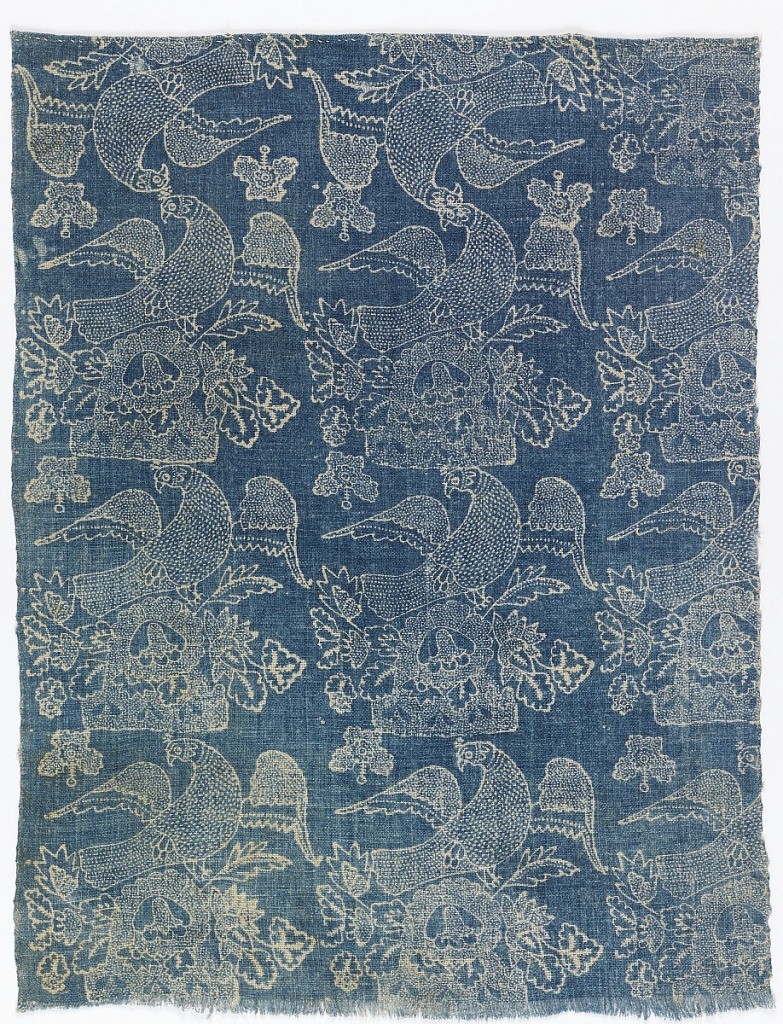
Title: Textile
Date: early 18th–early 19th century
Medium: linen Technique: block printed with resist paste, indigo dyed, plain weave
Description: Fragment of resist-printed linen, with a pattern of left-facing bird with outstretched wings seated on baskets of flowers. Design in white on faded blue ground.